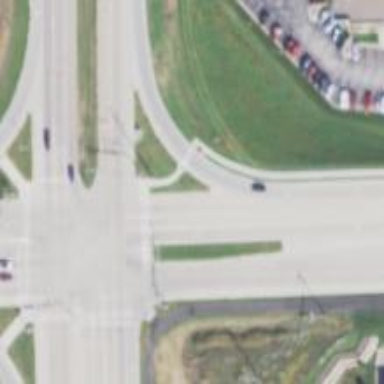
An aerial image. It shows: Marked crossing with zebra road markings.